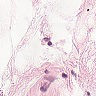
Metastatic tissue present: no